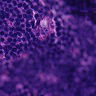
Metastatic tissue present: no